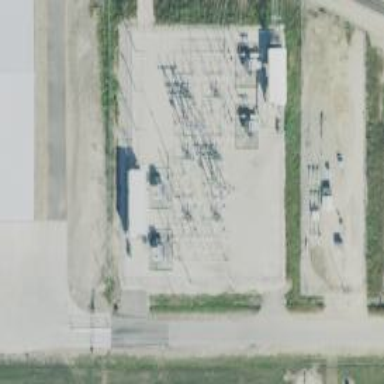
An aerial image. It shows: Switch used for power control.